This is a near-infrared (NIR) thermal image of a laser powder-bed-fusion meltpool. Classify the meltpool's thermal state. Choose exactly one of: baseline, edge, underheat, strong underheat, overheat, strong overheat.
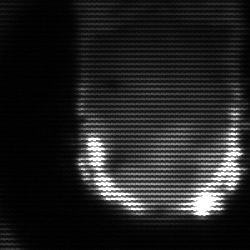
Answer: baseline